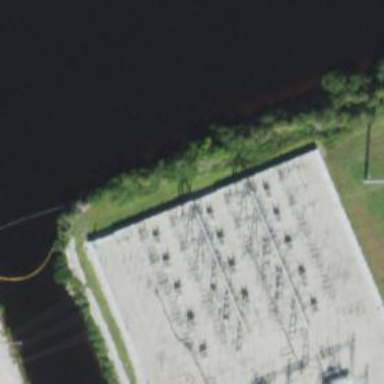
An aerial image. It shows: Switch used for power control.